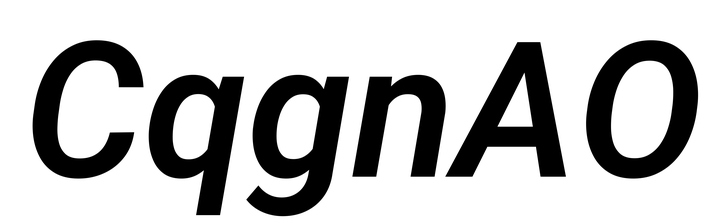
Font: Roboto-Italic_SemiBold_Italic